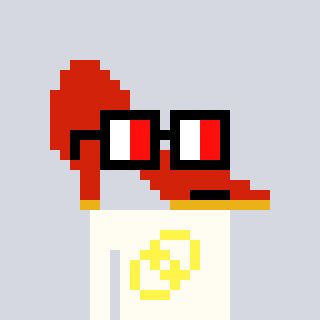
a pixel art character with square glasses with black frames and red eyes, a highheel-shaped head and a grayscale-colored body on a cool background